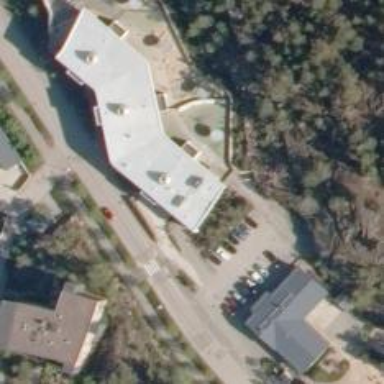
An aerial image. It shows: Clinic.